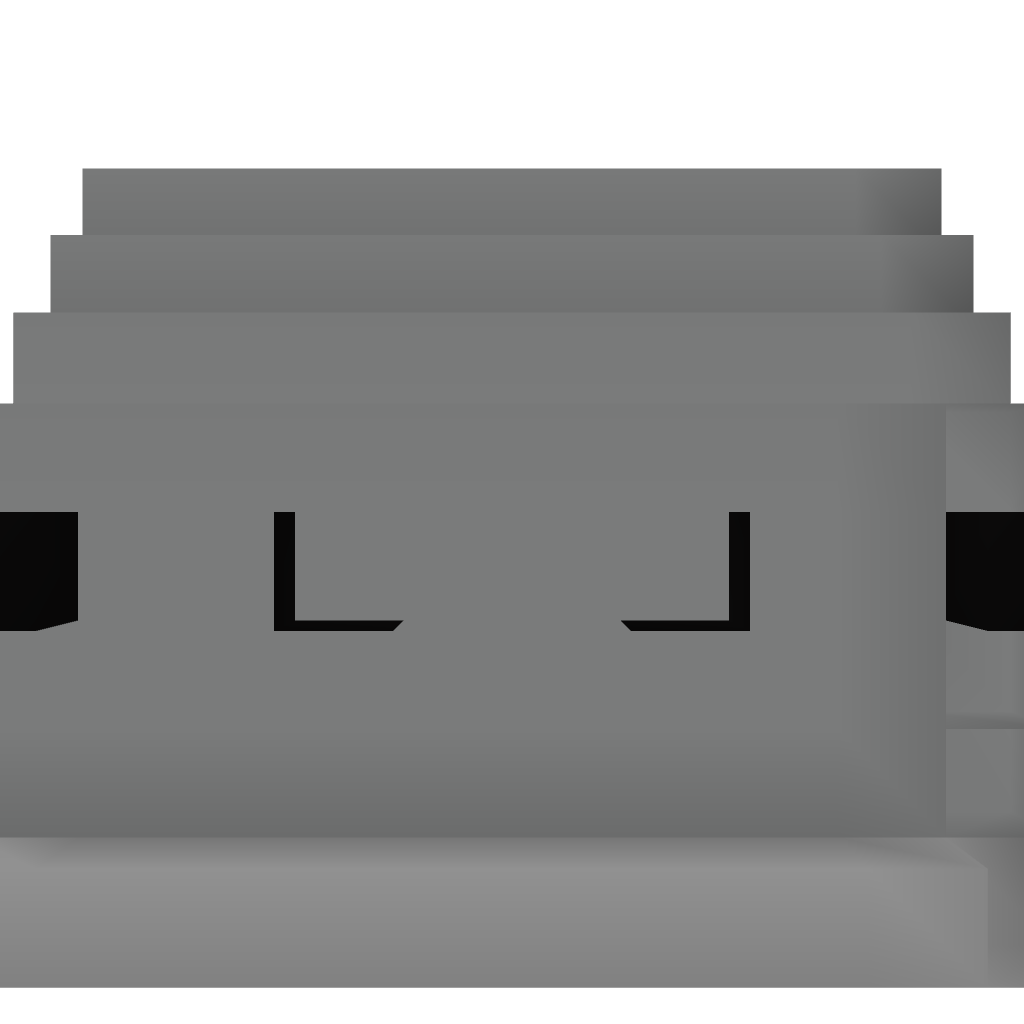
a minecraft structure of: A Small storage building